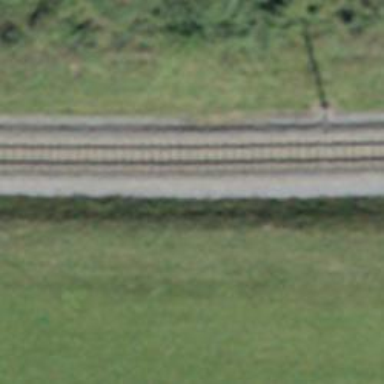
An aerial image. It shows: Narrow-gauge railway with electrified contact line.